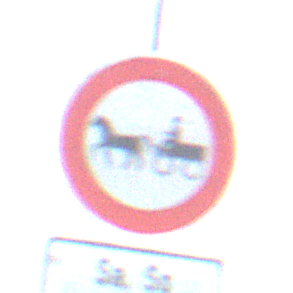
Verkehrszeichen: VerbotGespannfuhrwerke
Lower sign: ZeitangabenMitBeschraenkungAufWochentage9
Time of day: Night
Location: Outdoor (Nature)
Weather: Clear
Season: NotSpecified
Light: Natural